九年级 · 组合几何学
如图, $\triangle A B C$ 中, $A B=A C$, 以 $A B$ 为直径的 $\odot 0$ 交 $B C$ 于 $E$, 过 $B$ 作 $\odot 0$ 的切线, 交 $A C$ 的延长线于 D. 求证: $\angle \mathrm{CBD}=\frac{1}{2} \angle \mathrm{CAB}$.

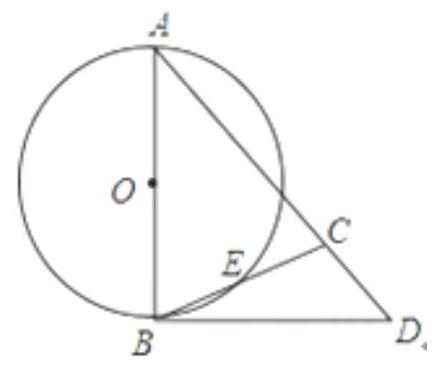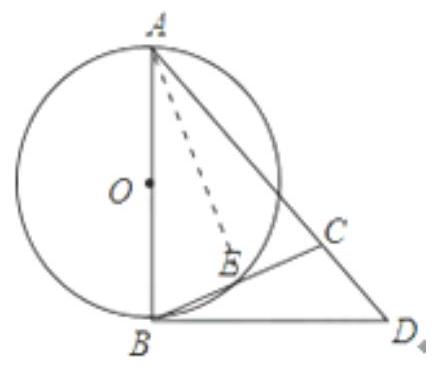
答案: 【分析】连接 $\mathrm{AE}$, 利用等腰三角形的性质易证 $\angle \mathrm{BAE}=\angle \mathrm{CAE}=\frac{1}{2} \angle \mathrm{CAB}$, 由弦切角定理可得 $\angle \mathrm{CBD}=\angle \mathrm{BAE}$, 所以 $\angle \mathrm{CBD}=\frac{1}{2} \angle \mathrm{CAB}$.

证明: 连接 $\mathrm{AE}$,

$\because \mathrm{AB}$ 是圆的直径,

$\therefore \mathrm{AE} \perp \mathrm{BC}$,

$\because \mathrm{AB}=\mathrm{AC}$

$\therefore \mathrm{AE}$ 平分 $\angle \mathrm{BAC}$,

$\therefore \angle \mathrm{BAE}=\angle \mathrm{CAE}=\frac{1}{2} \angle \mathrm{CAB}$,
$\because \mathrm{BD}$ 是 $\odot 0$ 的切线,

$\therefore \angle \mathrm{CBD}=\angle \mathrm{BAE}$,

$\therefore \angle \mathrm{CBD}=\frac{1}{2} \angle \mathrm{CAB}$.